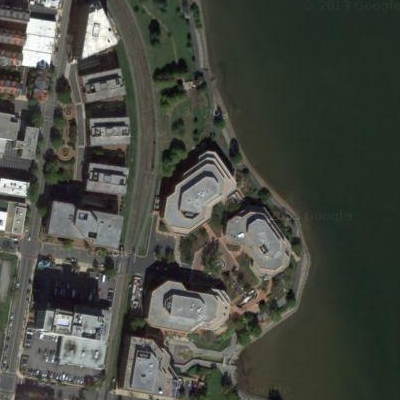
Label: cIndustry